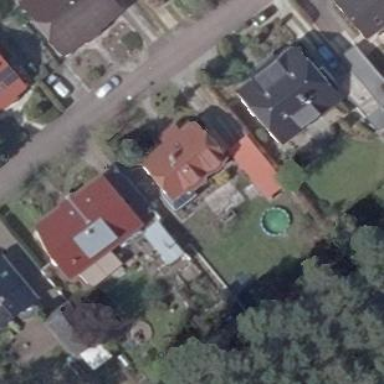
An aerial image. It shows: Simple and straightforward house.